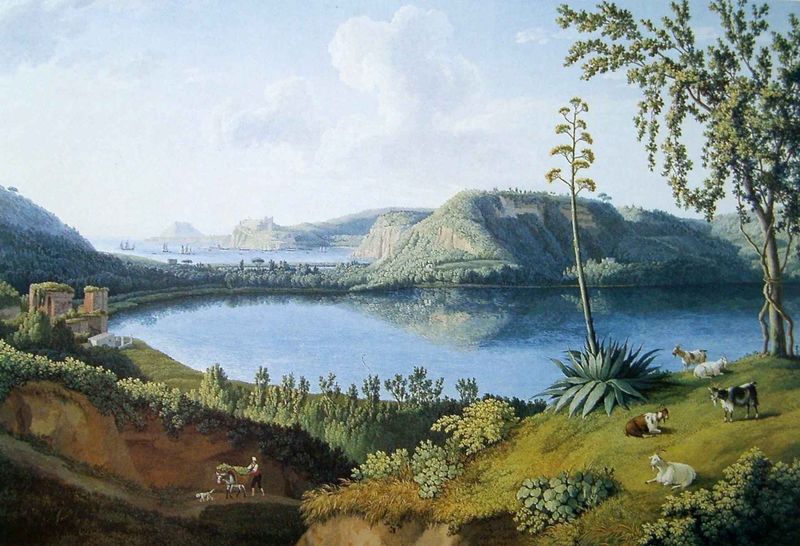
Titel: Blick auf den See von Averno I
Künstler: Jacob Philipp Hackert
Standort: München
Institution: Neue Pinakothek
Schlagwörter: baum, berg, blau, felsen, gemälde, himmel, laub, mann, meer, schatten, wasser, weiß, wolken, bäume, fluss, gelb, grün, landschaft, menschen, ocker, see, stadt, teich, ufer, braun, licht, schwarz, strasse, gebäude, gras, haus, hund, hunde, schloss, tiere, weg, wiese, wolke, malerei, mensch, erde, ferne, horizont, häuser, hügel, kühe, natur, spiegelung, strauch, vieh, weide, weite, busch, büsche, sonne, sträucher, pflanzen, wald, bauern, boot, boote, esel, pferd, pferde, küste, schiff, schiffe, segel, segelschiffe, italien, süden, lehm, berge, gebirge, hang, klippen, herde, kuh, landschaftsmalerei, vegetation, berglandschaft, idylle, romantik, blue, oil, white, country, green, painting, reflection, brown, plant, bauer, bucht, reflexion, ruine, rinder, burg, türme, festung, agaven, ruinen, hodler, classical, cloud, clouds, horses, man, rocks, sky, tree, boat, building, field, hill, hills, lake, landscape, mountain, mountains, nature, ocean, peasant, sea, ship, water, horizon, houses, reflections, trees, agave, aloe, forest, grass, river, bushes, path, plants, road, arkadien, kitsch, hirte, hüten, schäfer, castle, ruin, ruins, realist, animals, dog, dogs, ziege, roots, boats, cliffs, sail, pasture, town, still life, italy, person, valley, ziegen, ziegenhirte, city, basket, leaves, pastoral, burgruine, italian, walk, colorful, ideallandschaft, bush, cattle, cow, cows, farm, farmer, horse, pond, wagon, branches, shrub, classicism, yukka, figure, ziegenhirt, ships, fields, bull, horns, bay, canvas, goat, sheep, blue sky, mexico, herd, lambs, arkadisch, humans, verbläuung, land, port, tropisch, arcadia, shepherd, geißen, wanderer, goats, surrealist, indirektes licht, five, car, ausland, booge, ass, wilson, countryside, donkey, foliage, mule, idyll, tropical, herder, trunks, serene, englische landschaftsmalerei, kusche, 19. jahrhundert, mediterran, aufbauendes gewitter, ross, clar, clear, hudson river, hintergrund, ox, sly, wieserinder, stimmung, blautöne, mittelmeer, tire, folly, moutain, dg, ropes, f, pastorale, locus amoenus, hrizon, italienb, mammals, lakes, west point, beatiful eden, eden like scene, scene of beauty, akadisch, attle, yucca, reflection of hill, bushes', mounatin, do, azure, gotas, mediterranian, ranquility, century plant